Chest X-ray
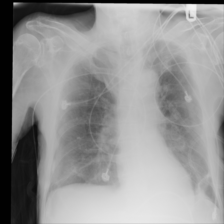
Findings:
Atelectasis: negative
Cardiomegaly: negative
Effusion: negative
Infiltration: negative
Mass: negative
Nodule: negative
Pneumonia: negative
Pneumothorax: negative
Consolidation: negative
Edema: negative
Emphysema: negative
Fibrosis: negative
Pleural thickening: negative
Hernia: negative